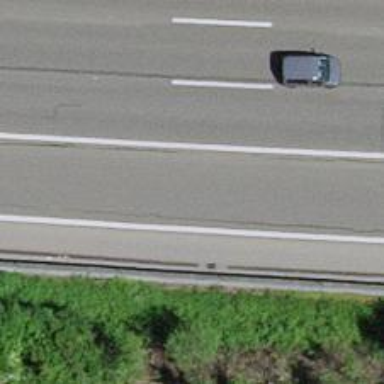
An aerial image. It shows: Asphalt motorway link.